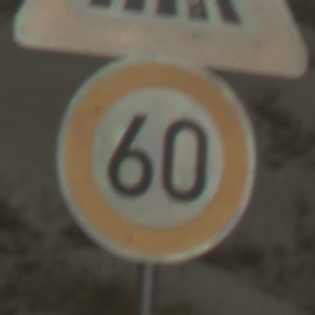
Verkehrszeichen: Geschwindigkeit60
Zusatzzeichen oben: FussgaengerueberwegRechts
Umgebung: Outdoor, Beach
Tageszeit: MorningAfternoon
Wetter: PartlyCloudy
Licht: Natural
Jahreszeit: NotSpecified
Kontrast: HighContrast